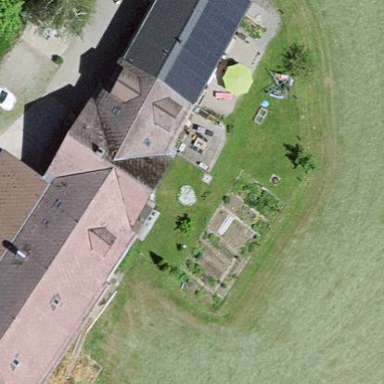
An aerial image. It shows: Farm building.